Interaction volume radius: 5 \u00c5
Interaction volume height: 40 \u00c5
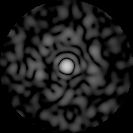
Disorder parameter: 0.8373